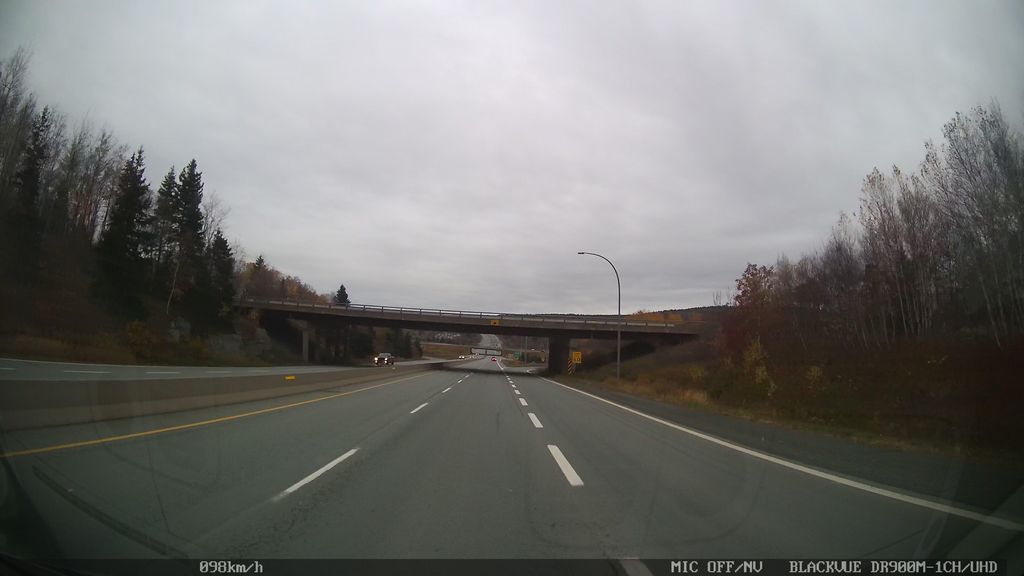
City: halifax